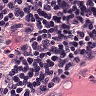
Metastatic tissue present: no